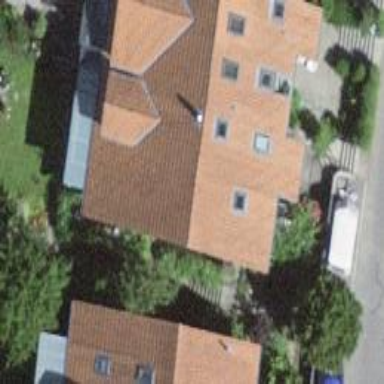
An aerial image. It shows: Terrace building.